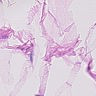
Metastatic tissue present: no